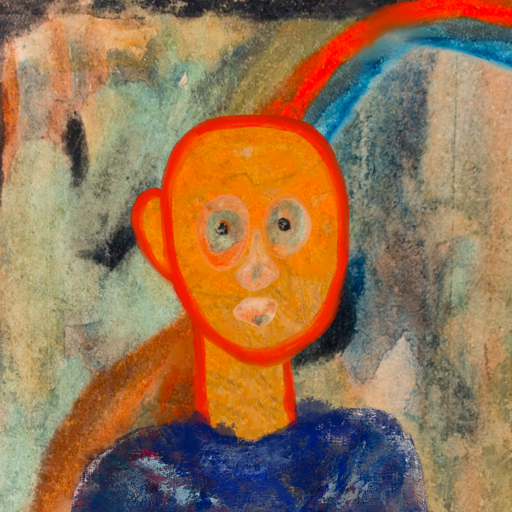
Background: Childish, Head And Neck Front: Sisters, Face Front: Childish, Bust: Irani, Hair Front: Blank, Head Accessory: Blank, Second Necklace: Blank, Necklace: Blank, Baby: Blank